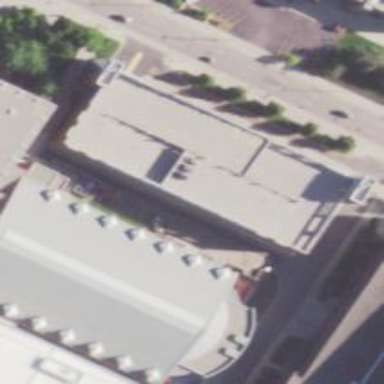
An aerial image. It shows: Building that serves as sports center for swimming activities.